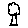
Label: tree